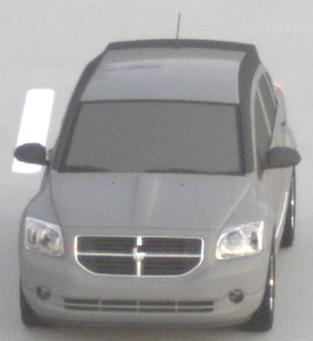
Make: Dodge
Model: Caliber 1.8
Detailed model: Caliber
Model produced from: 2006/06
Model produced until: 2009/03
Doors: 5
Color: gray
Road condition: dry road
Daytime: sunrise or sunset
Contrast: low contrast